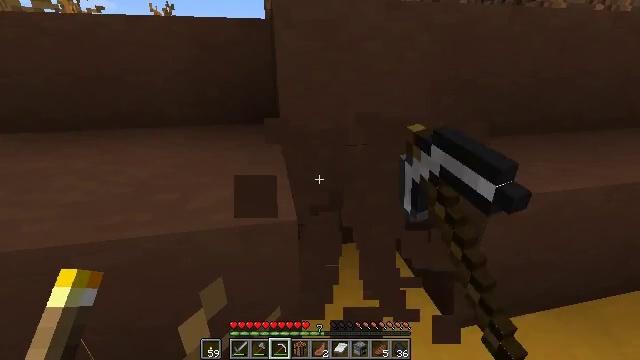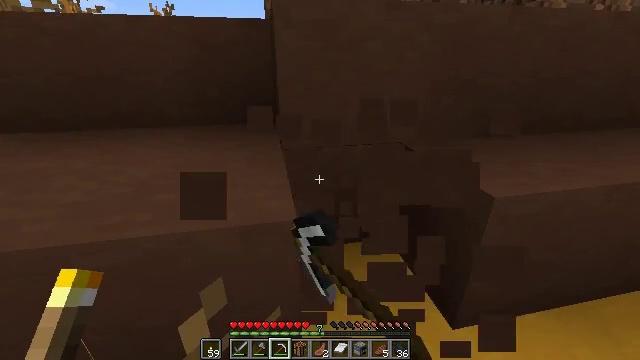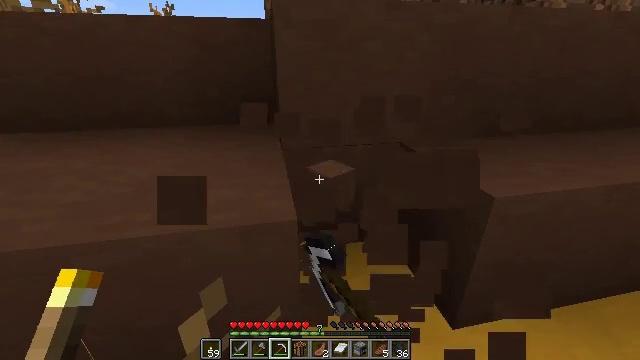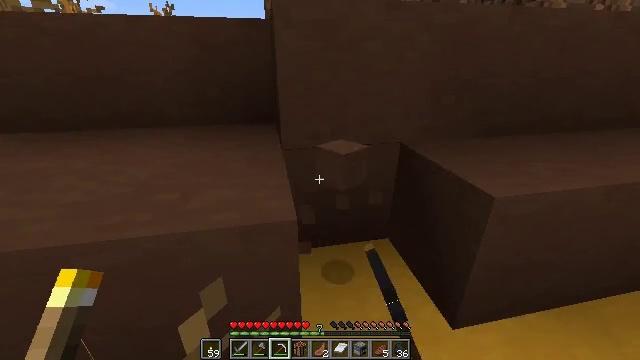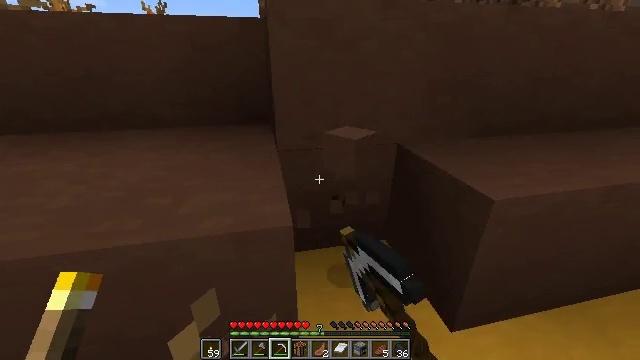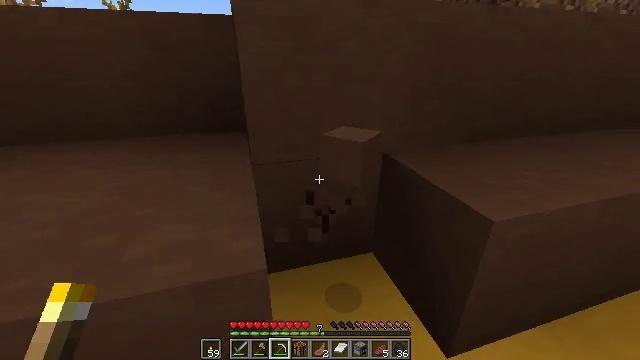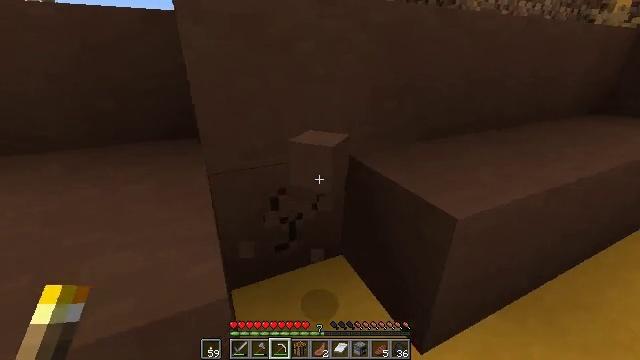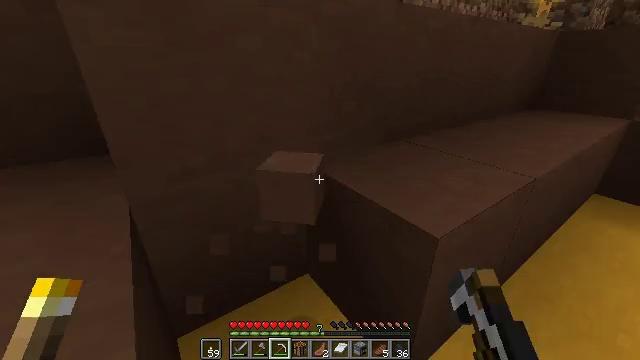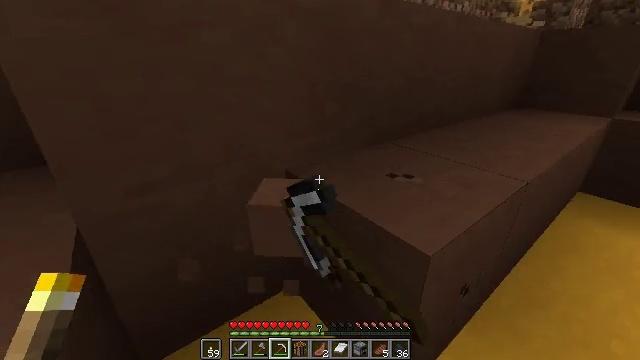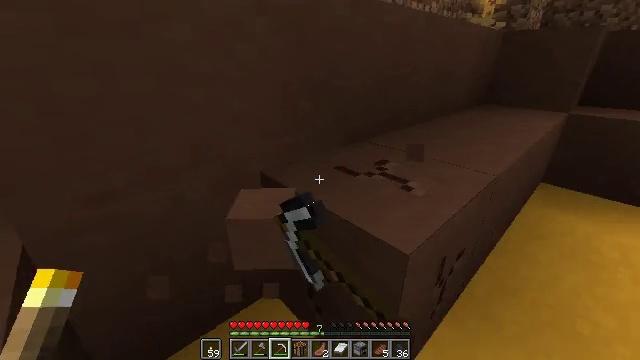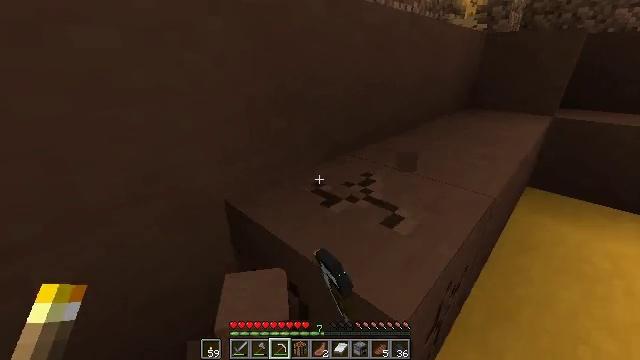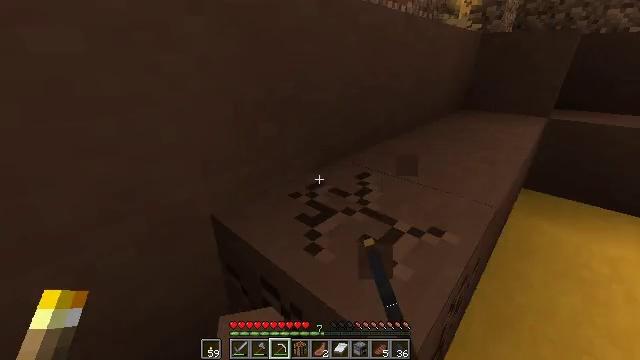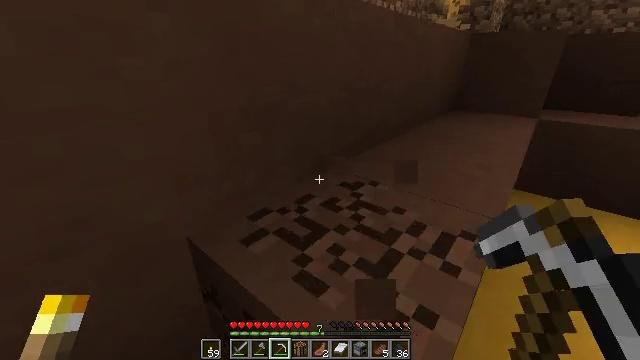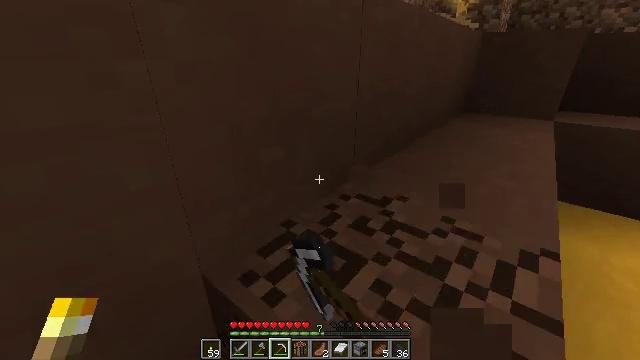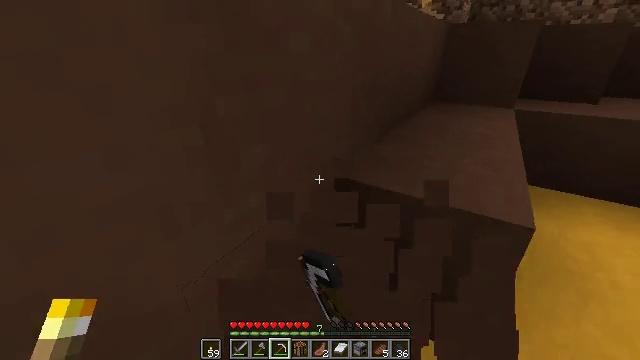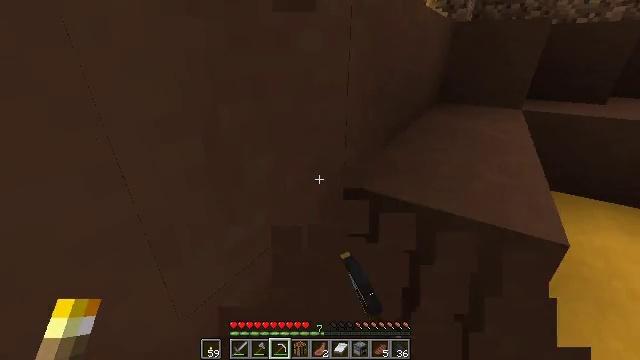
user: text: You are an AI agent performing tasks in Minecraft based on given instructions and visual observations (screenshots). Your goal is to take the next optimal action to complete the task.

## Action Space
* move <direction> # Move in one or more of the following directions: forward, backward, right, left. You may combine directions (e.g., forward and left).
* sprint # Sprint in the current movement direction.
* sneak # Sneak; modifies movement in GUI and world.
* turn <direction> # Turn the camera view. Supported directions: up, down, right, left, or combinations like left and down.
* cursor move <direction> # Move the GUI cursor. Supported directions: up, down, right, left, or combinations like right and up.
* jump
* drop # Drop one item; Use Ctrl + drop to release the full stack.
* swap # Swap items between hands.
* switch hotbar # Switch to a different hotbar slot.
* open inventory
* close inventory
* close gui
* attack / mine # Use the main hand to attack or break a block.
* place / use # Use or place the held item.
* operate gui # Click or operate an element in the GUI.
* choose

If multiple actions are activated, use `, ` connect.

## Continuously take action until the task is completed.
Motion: motion action
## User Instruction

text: Gather brown terracotta from a building.
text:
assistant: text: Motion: attack / mine
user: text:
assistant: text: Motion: attack / mine
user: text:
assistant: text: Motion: attack / mine
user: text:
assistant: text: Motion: move forward, attack / mine
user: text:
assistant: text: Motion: move forward, turn right, attack / mine
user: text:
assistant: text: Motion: move forward, turn right, attack / mine
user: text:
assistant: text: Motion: move forward, turn right, attack / mine
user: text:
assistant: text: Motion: move forward, turn right, attack / mine
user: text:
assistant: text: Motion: move forward, turn right, attack / mine
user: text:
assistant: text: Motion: move forward, turn right, attack / mine
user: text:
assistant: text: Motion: move forward, turn right, attack / mine
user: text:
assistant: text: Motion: move forward, turn right, attack / mine
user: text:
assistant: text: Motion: move forward, turn right, attack / mine
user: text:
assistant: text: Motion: move forward, turn right and down, attack / mine
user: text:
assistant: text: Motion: attack / mine
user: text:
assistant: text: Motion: turn right, attack / mine
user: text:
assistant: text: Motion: attack / mine
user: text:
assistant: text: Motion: attack / mine
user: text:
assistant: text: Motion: attack / mine
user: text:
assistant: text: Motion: attack / mine
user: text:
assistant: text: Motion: turn right, attack / mine
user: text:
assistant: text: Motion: turn right and down, attack / mine
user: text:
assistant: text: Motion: turn right, attack / mine
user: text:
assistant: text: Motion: turn right, attack / mine
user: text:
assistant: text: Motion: turn right, attack / mine
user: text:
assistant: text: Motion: move forward, turn right, attack / mine
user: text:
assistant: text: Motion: move forward, attack / mine
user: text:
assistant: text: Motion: move forward, attack / mine
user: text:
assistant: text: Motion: move forward, attack / mine
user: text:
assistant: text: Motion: move forward, attack / mine